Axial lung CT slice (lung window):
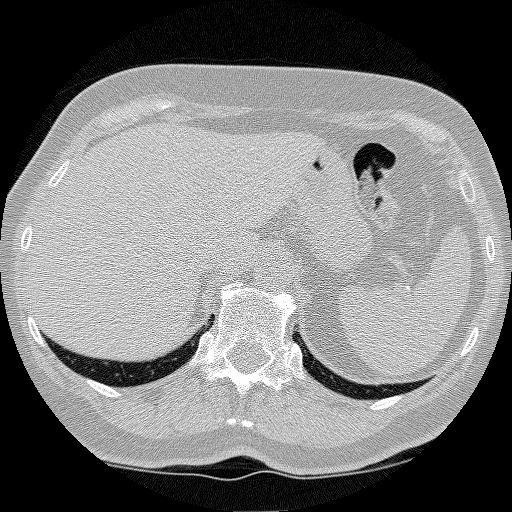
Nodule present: no